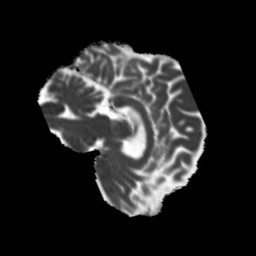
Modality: MD
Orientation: sagittal
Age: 42
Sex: male
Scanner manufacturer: siemens
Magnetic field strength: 3 T
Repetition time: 5.25 s
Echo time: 0.08 s